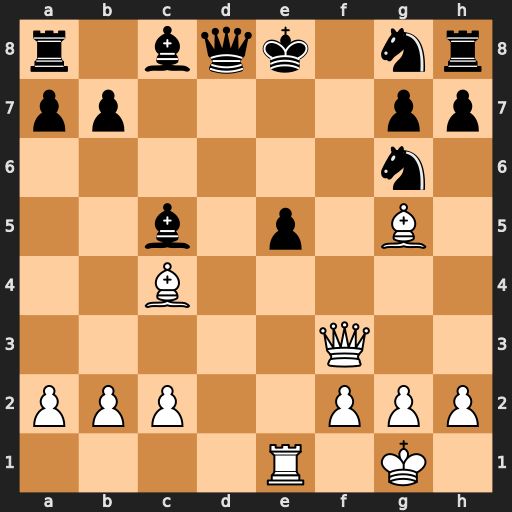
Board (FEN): r1bqk1nr/pp4pp/6n1/2b1p1B1/2B5/5Q2/PPP2PPP/4R1K1
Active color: w
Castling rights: kq
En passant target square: -
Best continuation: Qf7#